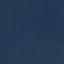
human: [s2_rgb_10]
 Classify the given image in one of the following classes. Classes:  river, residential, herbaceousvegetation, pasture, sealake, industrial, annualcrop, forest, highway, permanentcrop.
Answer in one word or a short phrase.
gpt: SeaLake